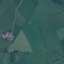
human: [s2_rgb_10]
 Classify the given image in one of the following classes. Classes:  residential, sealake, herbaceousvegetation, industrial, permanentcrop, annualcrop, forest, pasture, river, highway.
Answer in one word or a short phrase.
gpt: Pasture